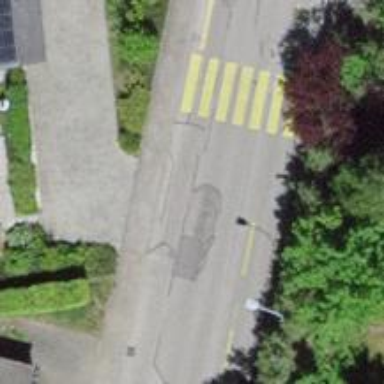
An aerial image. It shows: Zebra crossing on the road.